Interaction volume radius: 5 \u00c5
Interaction volume height: 10 \u00c5
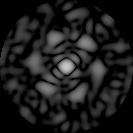
Disorder parameter: 0.7796